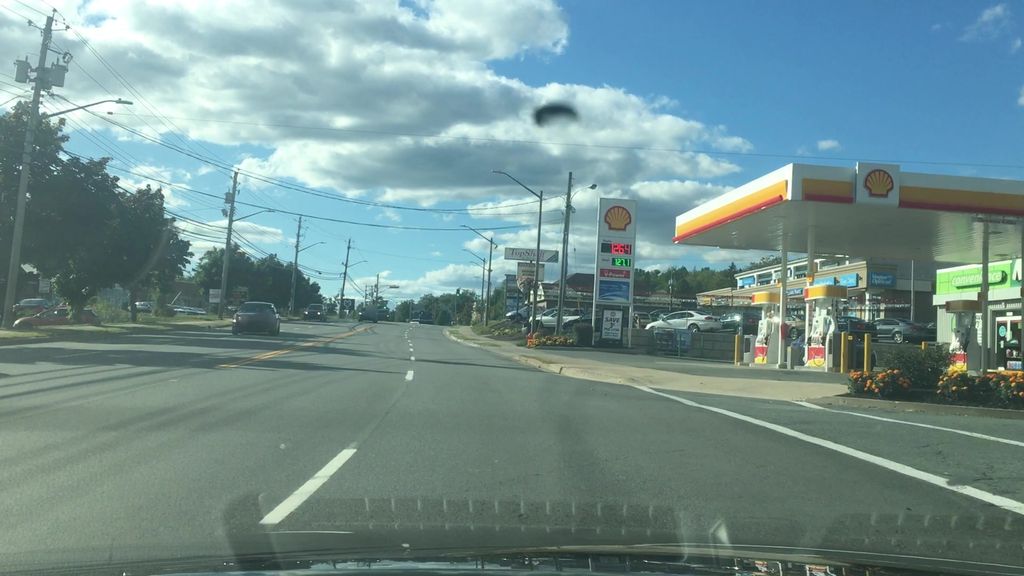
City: halifax